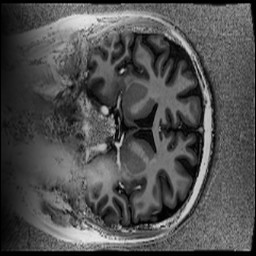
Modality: UNIT1
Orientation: coronal
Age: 20
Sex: female
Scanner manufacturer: siemens
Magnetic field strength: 6.98 T
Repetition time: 6 s
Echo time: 0.00283 s